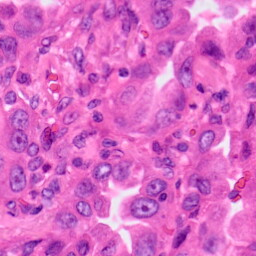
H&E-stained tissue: Lung